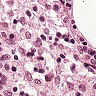
Metastatic tissue present: no